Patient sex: M
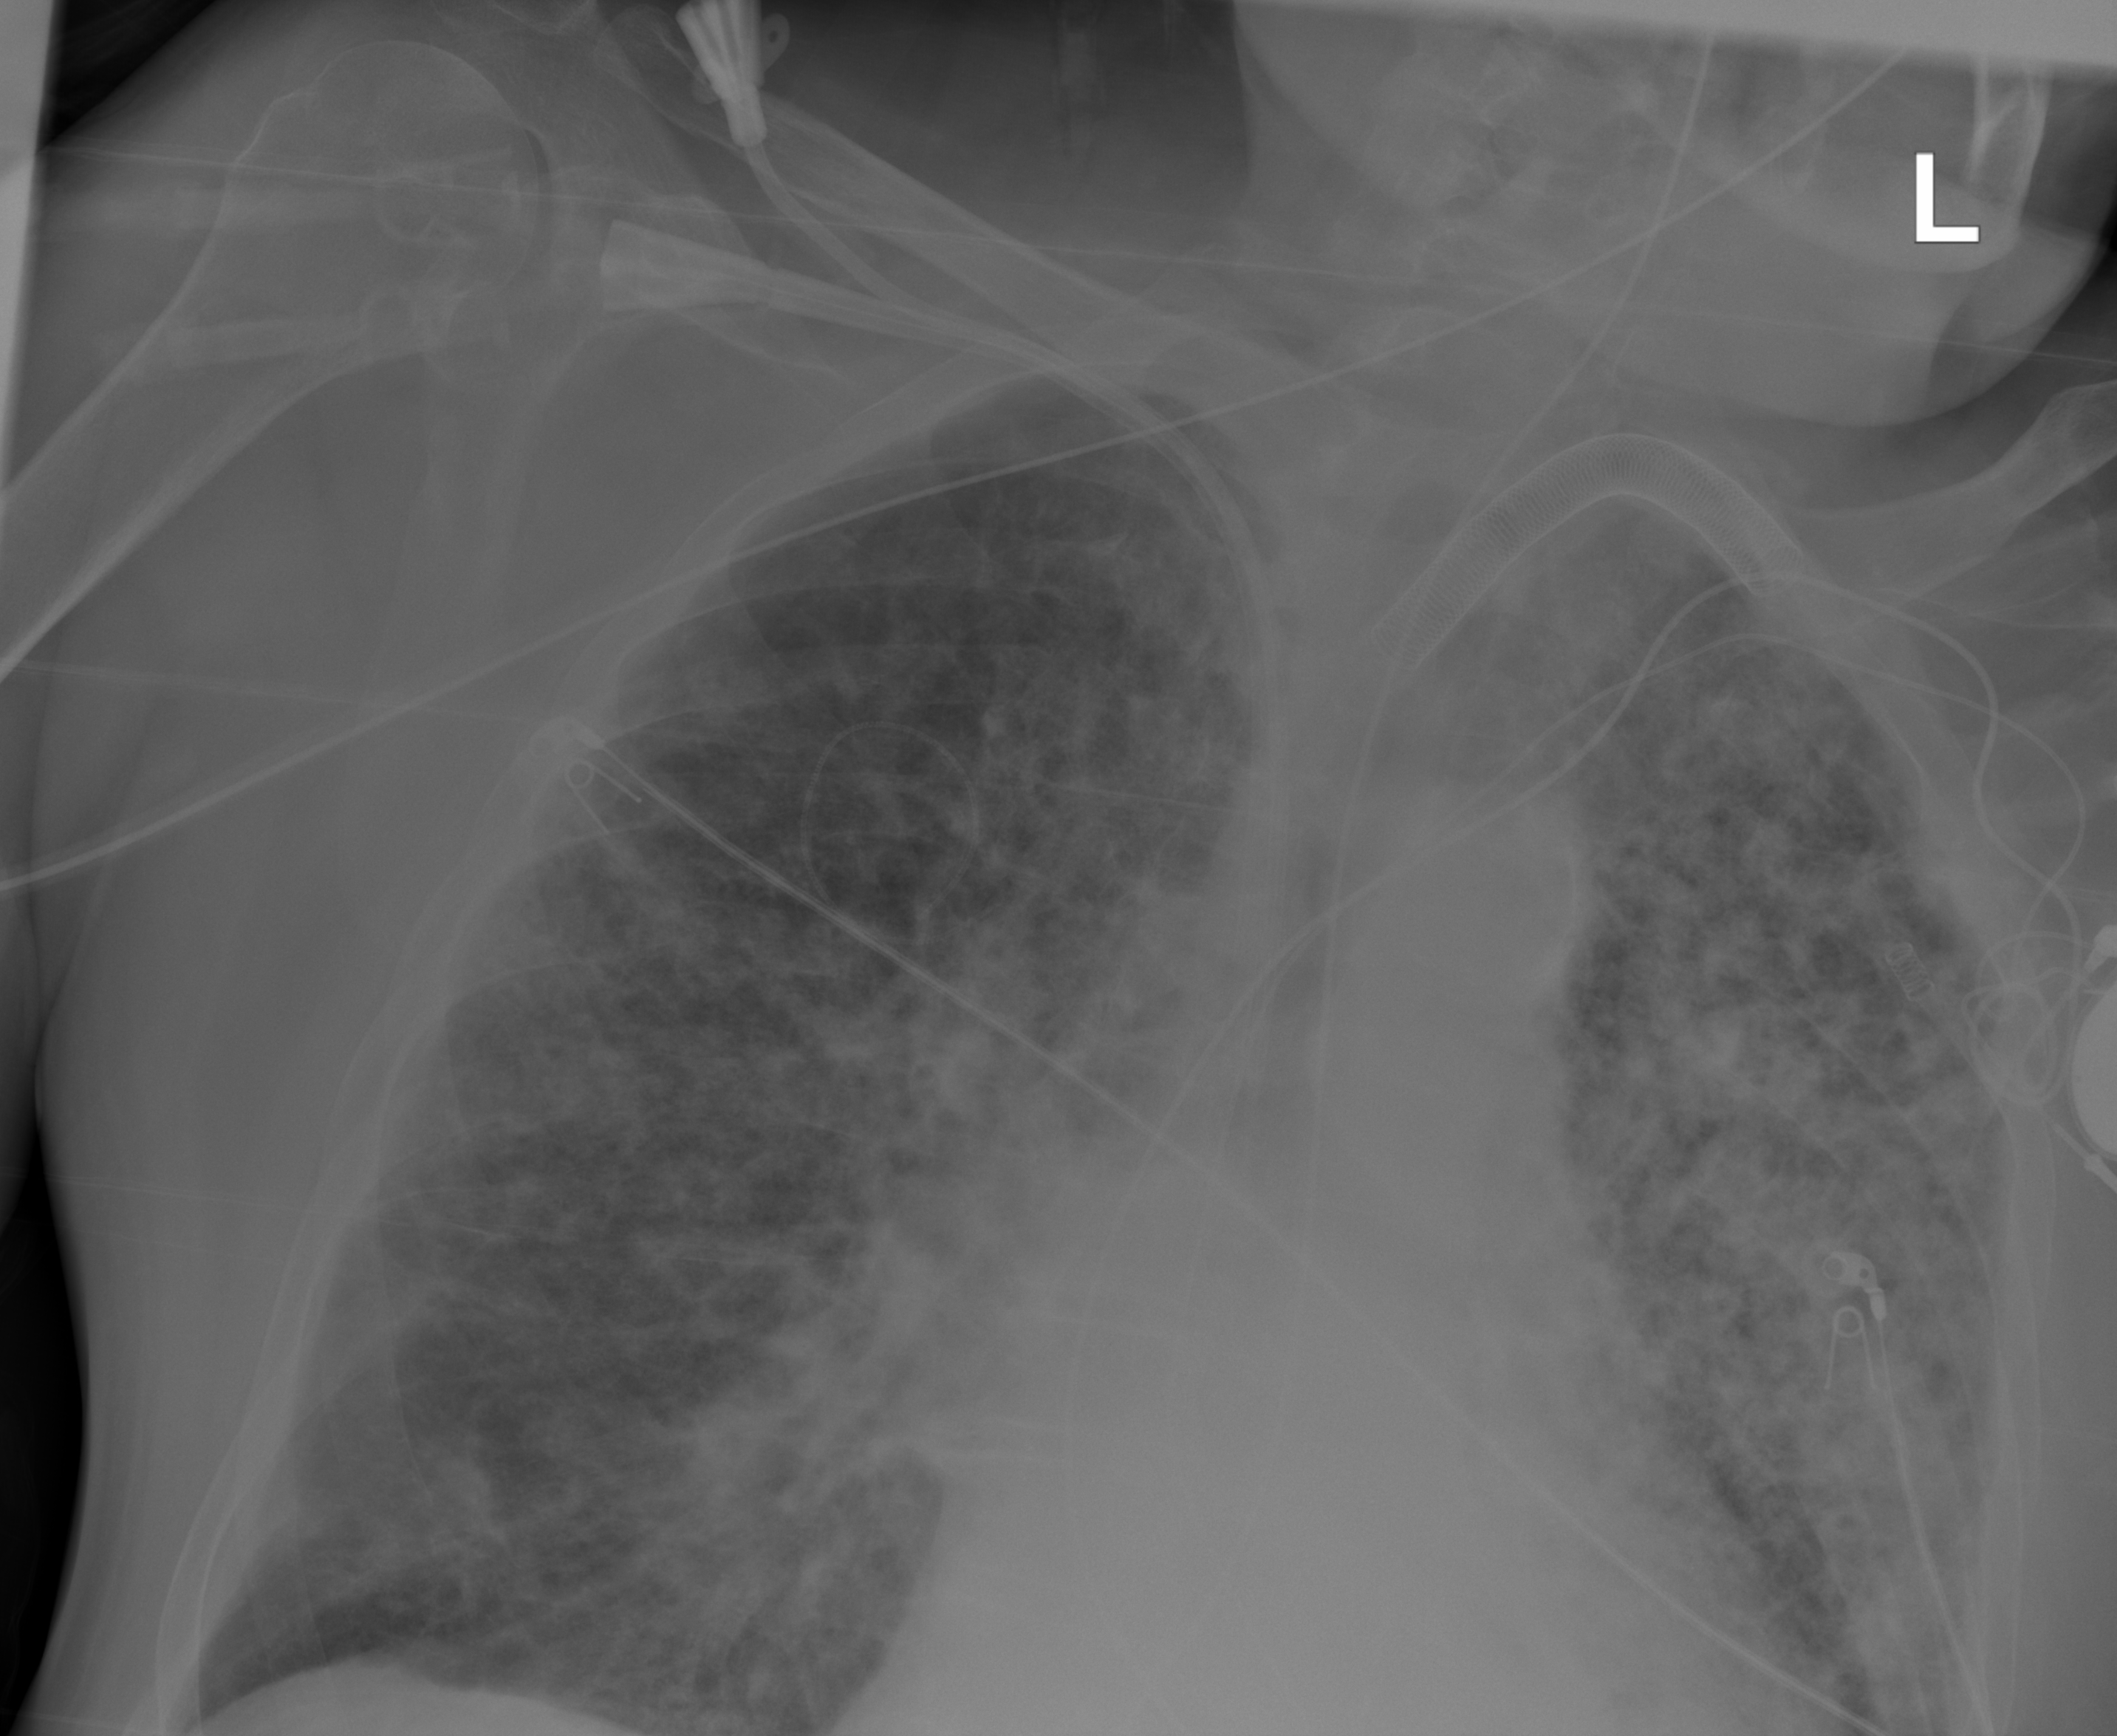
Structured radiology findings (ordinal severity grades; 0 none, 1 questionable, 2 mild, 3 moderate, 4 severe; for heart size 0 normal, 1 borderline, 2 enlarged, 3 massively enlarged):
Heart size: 2
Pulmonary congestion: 2
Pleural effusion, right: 0
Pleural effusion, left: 0
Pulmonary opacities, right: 3
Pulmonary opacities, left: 4
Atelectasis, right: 2
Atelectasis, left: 2